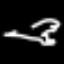
Label: frog